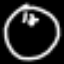
Label: clock